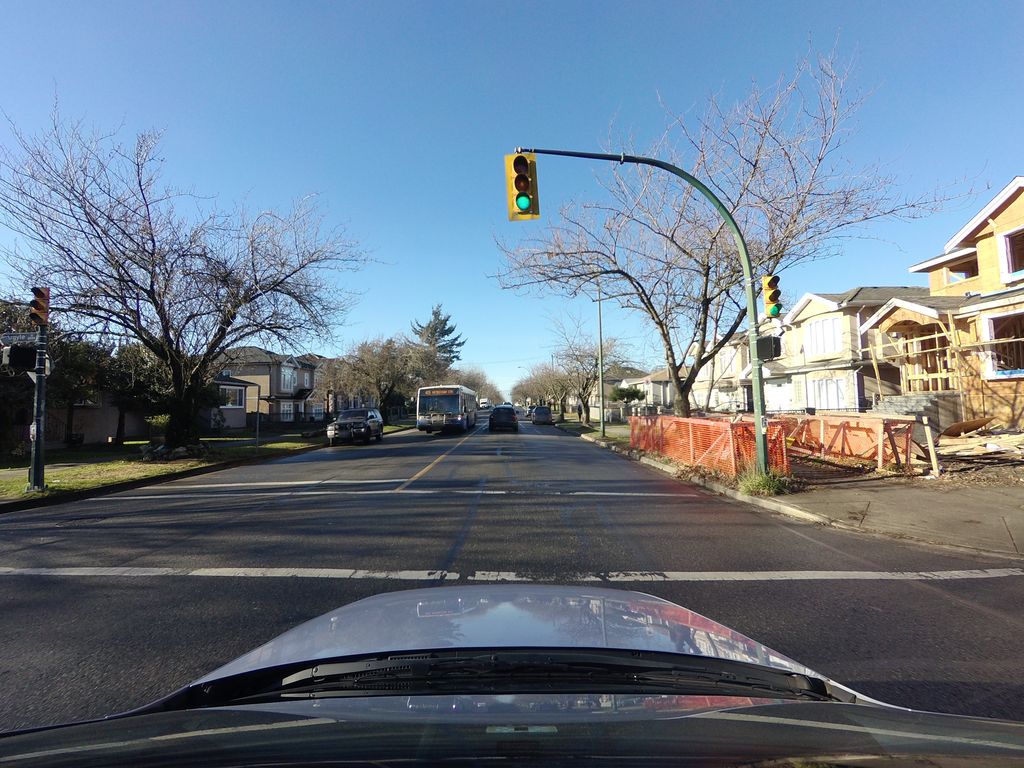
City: vancouver